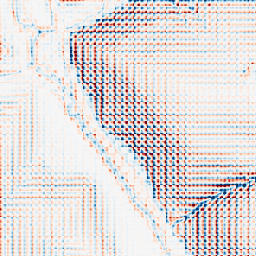
Category: wavelet
Decomposition family: wavelet_dwt
Decomposition parameters: wavelet: haar
level: 3
Upsampling method: sinc_blackman
Upsampling parameters: scale: 4
kernel_size: 4
Upsampling scale: 4